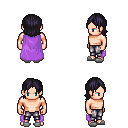
a pixel art fantasy rpg character, male body template, human, light skin, lavender cape, metal pants, raven long bangs hairstyle, white slippers, four views (front, back, left, right), 2x2 character sprite sheet, small pixel art, hard edges, no anti-aliasing